Question: Is it possible to arrange the ol list numbers (2 digit numbers) to start from the left side.
Usually it comes like this
'''
1
2
.
.
10
12
'''
But I need that to show like this

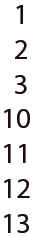
Answer: May be you can use for this. Write like this:
'''
ul{ counter-reset: chapter 0; }
li:before{
counter-increment: chapter;
content:counter(chapter) ". ";
width:20px;
display: inline-block;
text-align: right;
}
'''
Check this <URL>